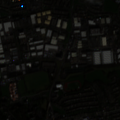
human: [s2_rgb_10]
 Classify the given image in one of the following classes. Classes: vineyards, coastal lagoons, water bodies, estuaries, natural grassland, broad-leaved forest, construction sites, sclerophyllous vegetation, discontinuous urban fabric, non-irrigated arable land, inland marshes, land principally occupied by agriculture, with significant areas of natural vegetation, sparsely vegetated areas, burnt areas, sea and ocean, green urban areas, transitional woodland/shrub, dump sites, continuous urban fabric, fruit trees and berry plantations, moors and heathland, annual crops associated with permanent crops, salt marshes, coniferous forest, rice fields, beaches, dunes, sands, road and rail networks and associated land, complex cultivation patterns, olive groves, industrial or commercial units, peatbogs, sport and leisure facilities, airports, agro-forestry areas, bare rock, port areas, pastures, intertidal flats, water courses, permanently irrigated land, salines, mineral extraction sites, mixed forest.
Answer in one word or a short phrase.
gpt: discontinuous urban fabric, industrial or commercial units, green urban areas